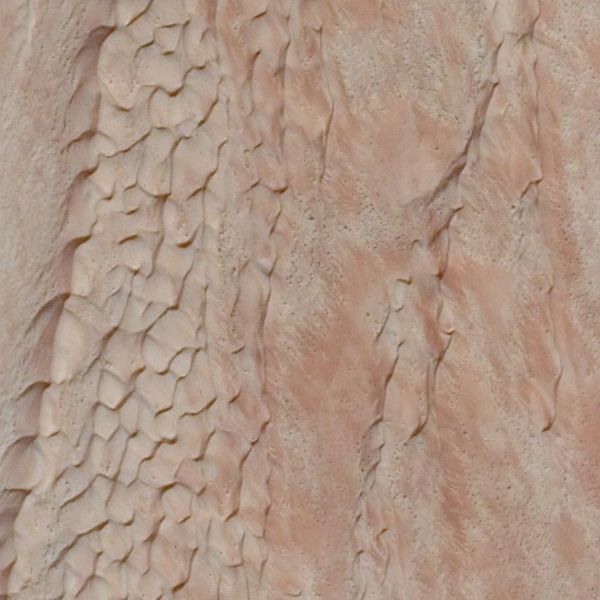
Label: Desert